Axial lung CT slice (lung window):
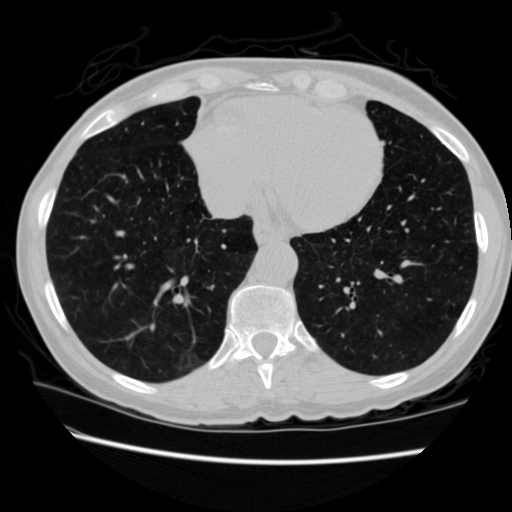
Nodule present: no